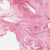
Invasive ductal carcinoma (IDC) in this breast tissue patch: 0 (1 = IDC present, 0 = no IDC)